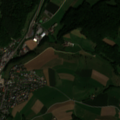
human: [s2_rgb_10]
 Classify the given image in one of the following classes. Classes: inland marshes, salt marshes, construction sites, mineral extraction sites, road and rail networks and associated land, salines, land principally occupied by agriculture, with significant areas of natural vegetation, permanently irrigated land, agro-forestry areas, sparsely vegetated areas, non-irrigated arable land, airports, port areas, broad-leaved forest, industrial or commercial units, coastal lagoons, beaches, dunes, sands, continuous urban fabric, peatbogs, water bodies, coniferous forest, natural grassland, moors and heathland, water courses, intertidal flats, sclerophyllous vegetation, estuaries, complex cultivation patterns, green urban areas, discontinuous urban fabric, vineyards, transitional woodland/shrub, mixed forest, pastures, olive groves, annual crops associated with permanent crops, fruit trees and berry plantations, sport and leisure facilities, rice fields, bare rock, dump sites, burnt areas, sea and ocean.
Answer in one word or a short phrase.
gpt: discontinuous urban fabric, non-irrigated arable land, complex cultivation patterns, mixed forest, transitional woodland/shrub